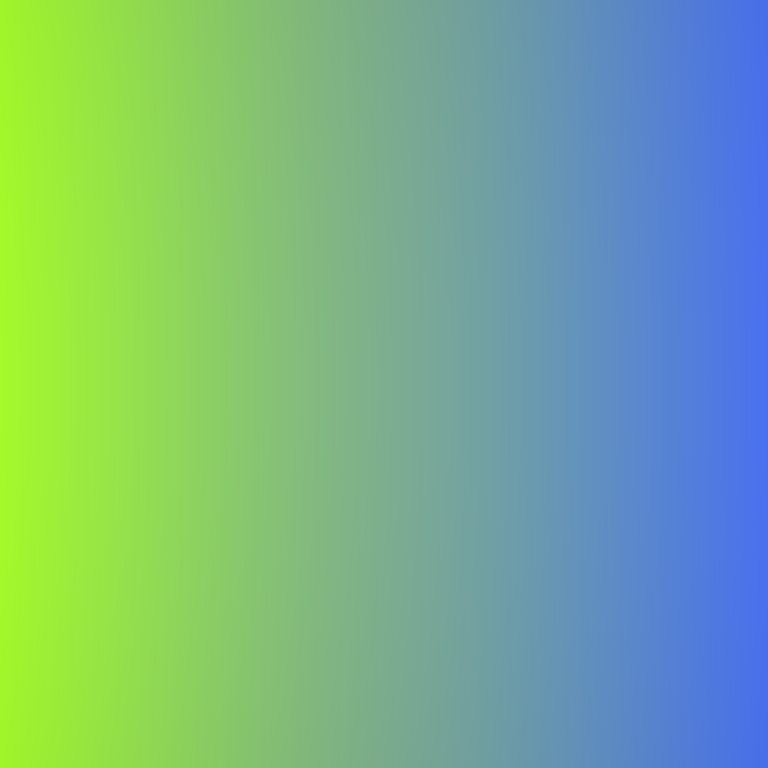
Abstract light effect, smooth gradient from bright green to deep blue, calm atmosphere, soft glow, no room, no furniture, no objects.